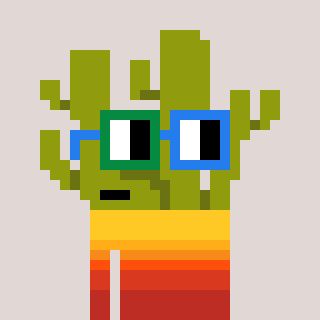
a pixel art character with square green and blue glasses, a cactus-shaped head and a bege-colored body on a warm background